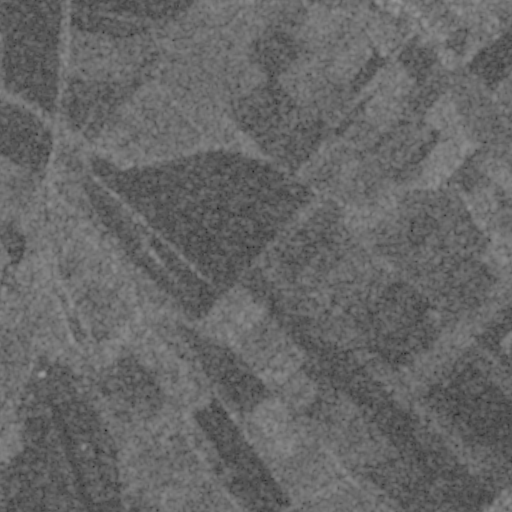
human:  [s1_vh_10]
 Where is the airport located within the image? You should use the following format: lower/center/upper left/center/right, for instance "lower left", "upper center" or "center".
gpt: The airport is located in the lower left of the image.
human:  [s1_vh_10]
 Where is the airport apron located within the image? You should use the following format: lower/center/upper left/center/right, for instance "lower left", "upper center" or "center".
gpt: The airport apron is located in the lower left of the image.
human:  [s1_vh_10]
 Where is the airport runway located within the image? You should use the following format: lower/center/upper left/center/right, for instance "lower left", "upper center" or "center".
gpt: The airport runway is located in the lower left of the image.
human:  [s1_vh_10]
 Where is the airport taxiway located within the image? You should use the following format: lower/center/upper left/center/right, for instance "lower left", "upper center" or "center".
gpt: The airport taxiway is located in the lower left of the image.
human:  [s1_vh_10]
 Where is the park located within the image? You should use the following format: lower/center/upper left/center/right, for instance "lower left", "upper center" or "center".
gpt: The park is located in the upper right of the image.
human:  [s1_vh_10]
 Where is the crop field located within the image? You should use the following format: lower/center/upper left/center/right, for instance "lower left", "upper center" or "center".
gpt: There is no crop field in the image.

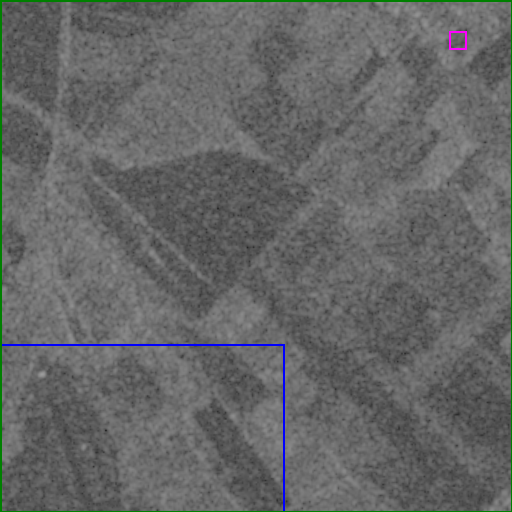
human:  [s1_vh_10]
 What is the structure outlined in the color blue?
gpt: The structure outlined in blue is an airport.
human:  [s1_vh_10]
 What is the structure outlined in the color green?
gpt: The structure outlined in green is a crop field.
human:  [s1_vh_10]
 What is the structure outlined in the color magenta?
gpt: The structure outlined in magenta is a park.
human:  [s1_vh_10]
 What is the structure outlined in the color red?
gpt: There is no red outline.